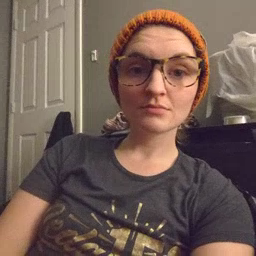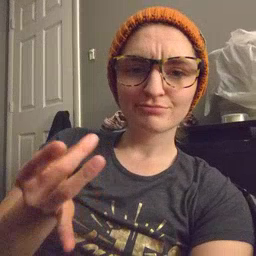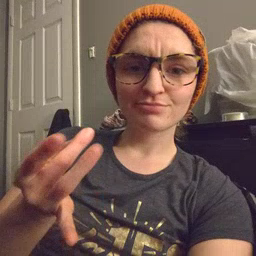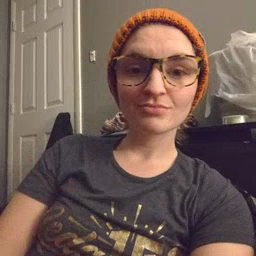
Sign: sticky